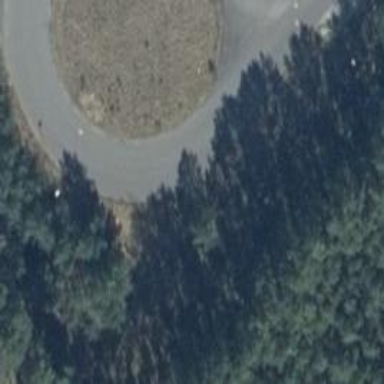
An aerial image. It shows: Turning circle on the road.